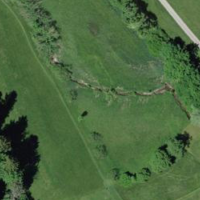
EUNIS habitat code: 25
Species observed at this site:
Prunus spinosa